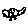
Label: bird